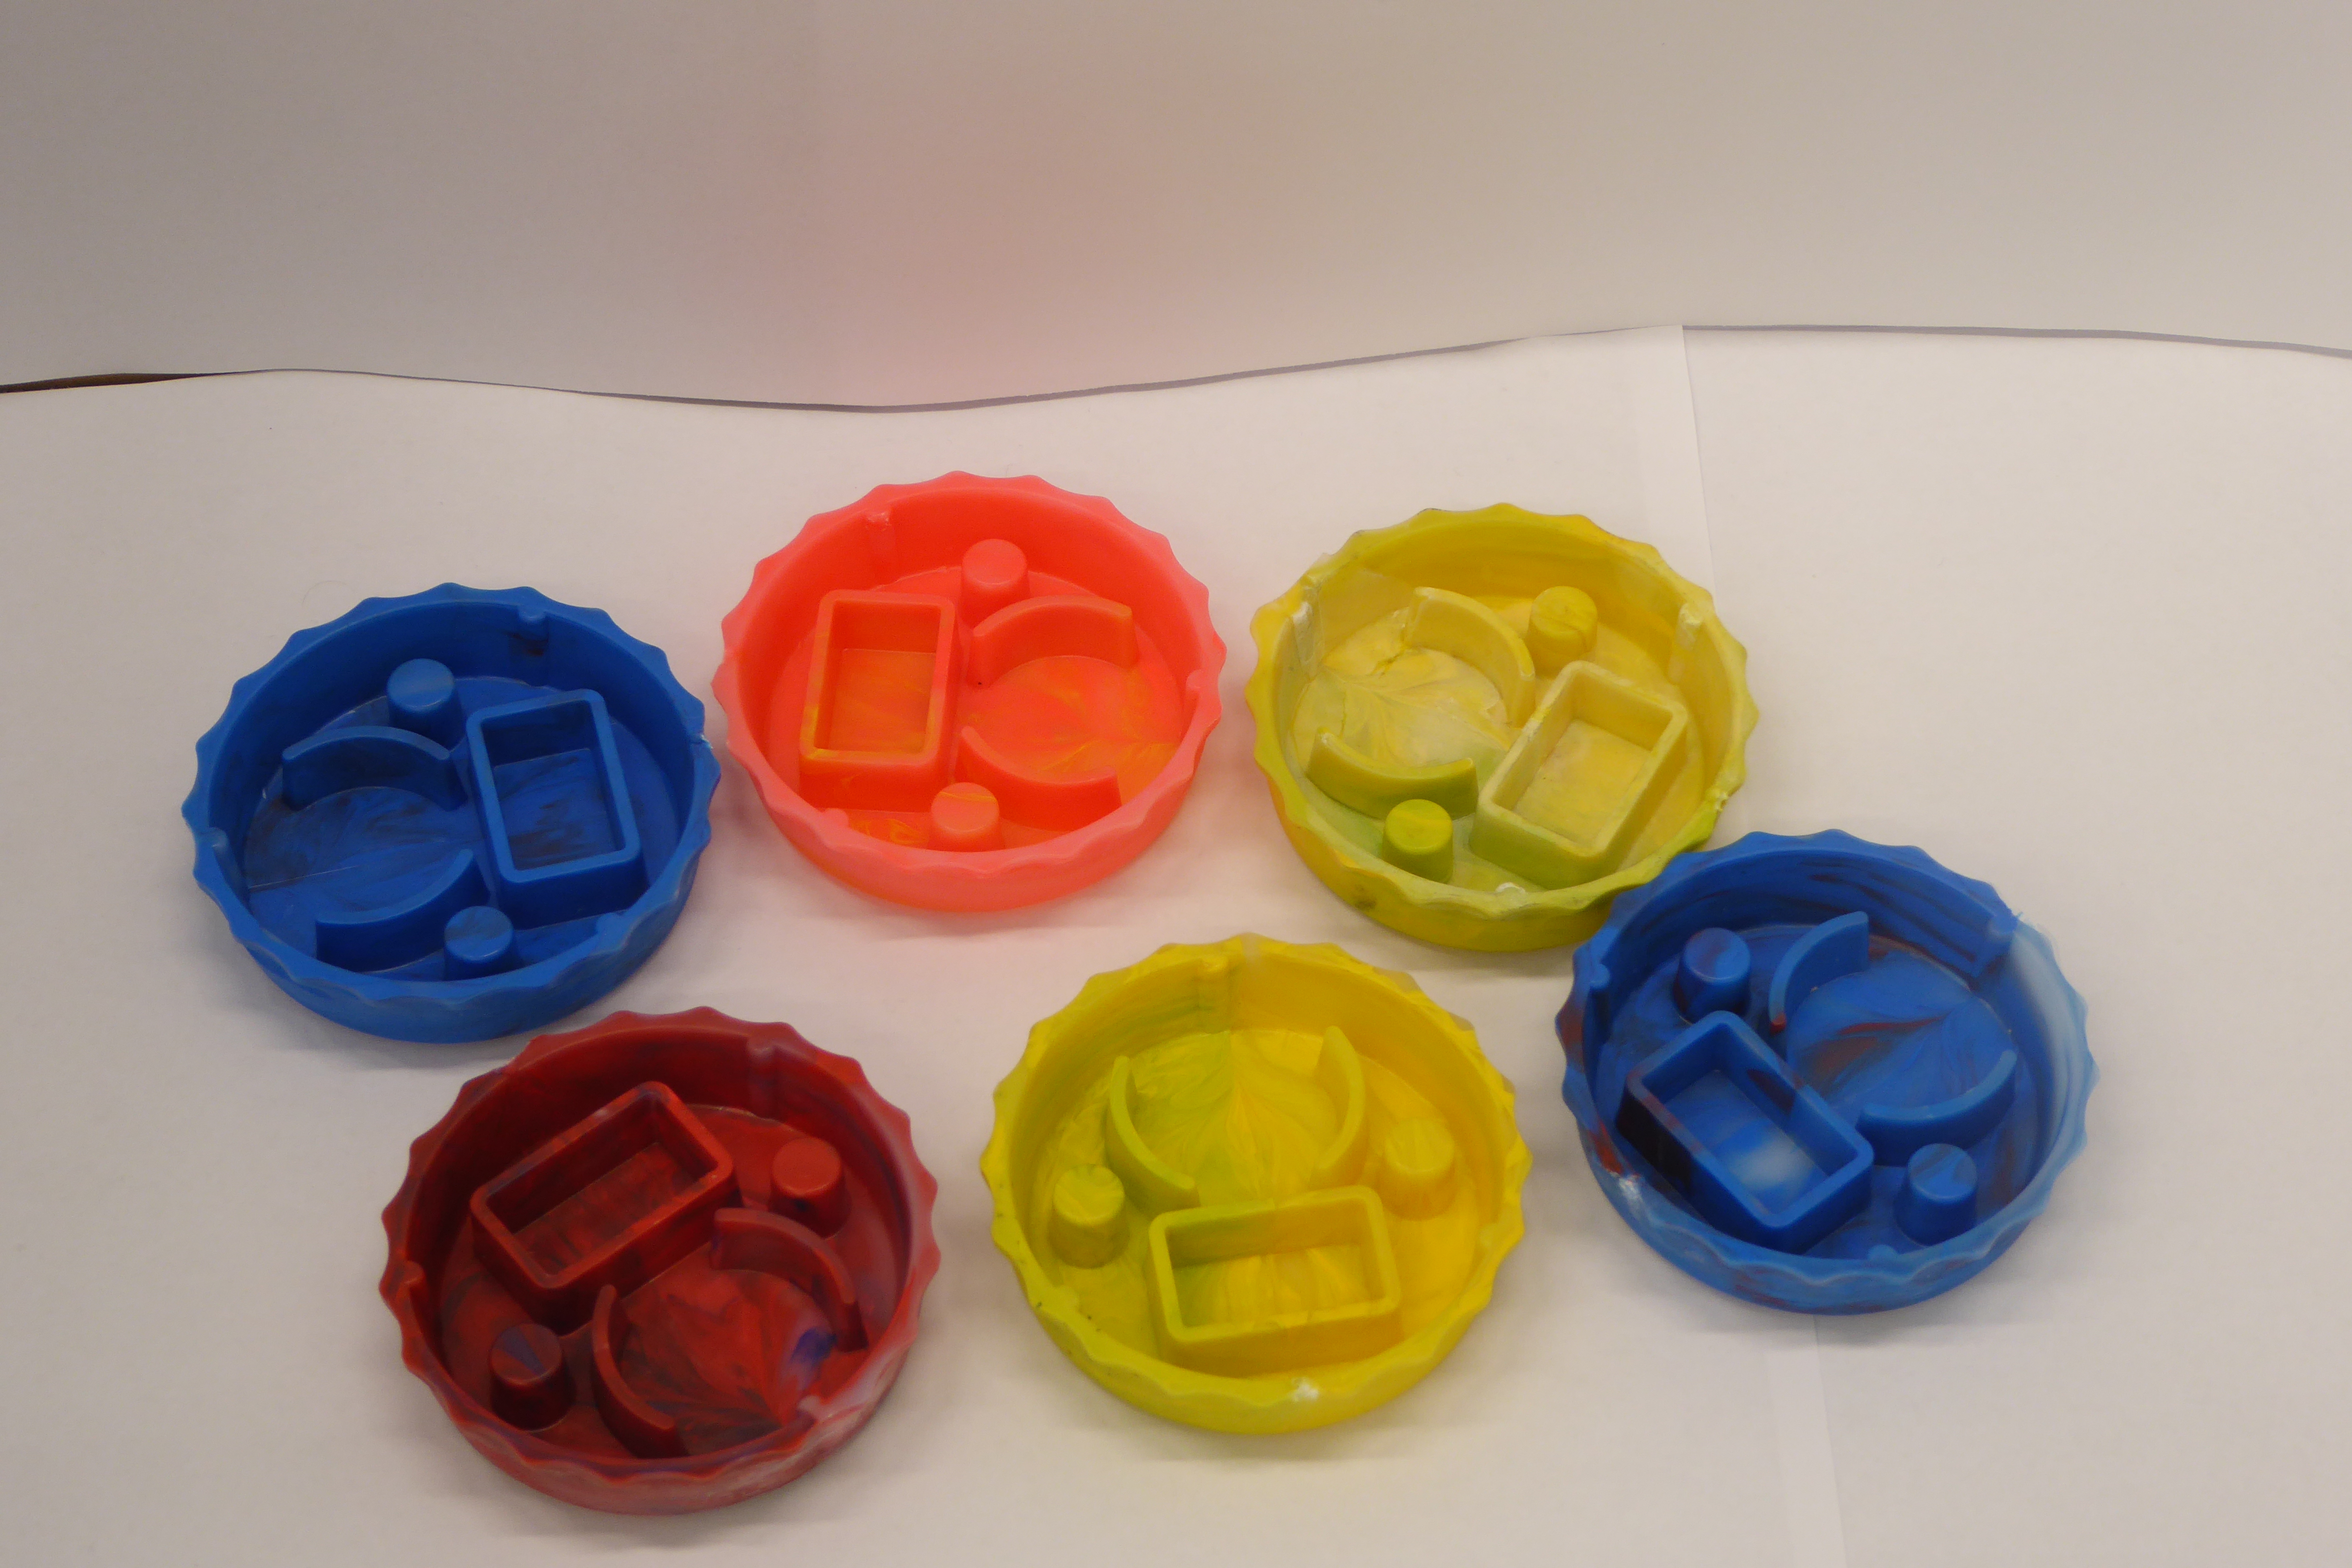
Label: Bottle Opener - Cover